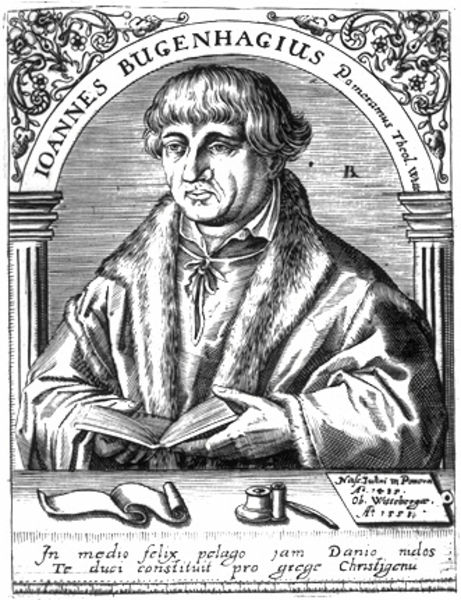
Titel: Bildnis des Johannes Bugenhagen
Künstler: Matthaeus (d.Ä.) Becker
Institution: (Seriendruck)
Schlagwörter: blätter, feder, hand, mann, schatten, weiß, frisur, grau, haar, licht, mund, nase, ohr, schwarz, säulen, tisch, zeichnung, blick, ornament, alt, richter, augen, band, bibel, johannes, kragen, mensch, pelz, rahmen, bildnis, herr, portrait, porträt, geistlicher, haare, halbfigur, mantel, schnur, blatt, brustbild, lippen, renaissance, pony, kanneliert, ranken, fell, holzschnitt, schrift, papier, bogen, grafik, graphik, rundbogen, papst, inschrift, brauen, glanz, floral, lesen, ornamente, verzierung, bögen, name, tusche, arkade, buch, zettel, druck, druckgraphik, druckgrafik, schraffur, schwarz weiß, radierung, stich, mundwinkel, text, buchstaben, fass, tinte, kapitelle, buchdruck, halbkreis, rolle, kiel, pergament, pelzkragen, pelzmantel, werkzeug, schreiben, wams, religiös, mönch, schriftrolle, gelehrter, schriftstück, tintenfass, gerahmt, ornamentik, kupferstich, sakral, verzierungen, wort, legende, schreibfeder, federkiel, tonsur, latein, lateinisch, kannelur, stick, wörter, frontispiz, pelzbesatz, petschaft, reformator, theologe, kupfestich, marder, bugenhagius, bugenhaus, burgenhagen, halten nase, ioannes, johannes bugenhagius, kupfrestich, schnürverschluß, pommern, b, bugenhag